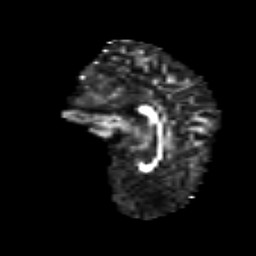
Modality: FA
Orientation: sagittal
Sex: male
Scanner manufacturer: siemens
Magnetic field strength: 3 T
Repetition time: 5 s
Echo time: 0.071 s